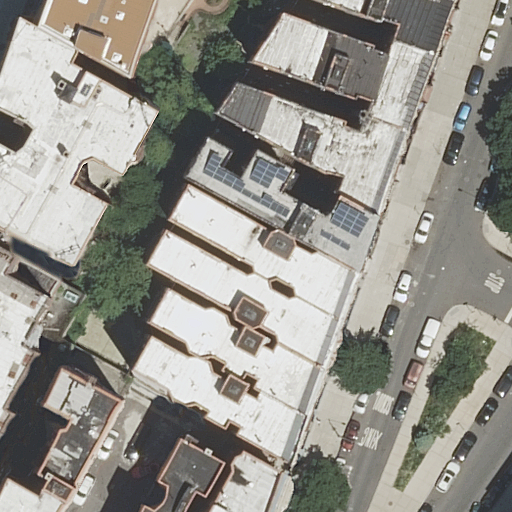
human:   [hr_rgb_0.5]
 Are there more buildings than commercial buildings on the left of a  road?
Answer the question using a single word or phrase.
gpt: yes

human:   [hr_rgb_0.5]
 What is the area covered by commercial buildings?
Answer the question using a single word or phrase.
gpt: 0m2

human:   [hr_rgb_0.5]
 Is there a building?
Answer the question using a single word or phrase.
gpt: yes

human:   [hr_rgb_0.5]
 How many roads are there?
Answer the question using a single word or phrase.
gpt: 3

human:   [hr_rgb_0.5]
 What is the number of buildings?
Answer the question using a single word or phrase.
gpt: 14

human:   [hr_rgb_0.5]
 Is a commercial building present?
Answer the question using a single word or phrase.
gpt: no

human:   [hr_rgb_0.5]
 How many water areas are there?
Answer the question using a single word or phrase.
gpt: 0

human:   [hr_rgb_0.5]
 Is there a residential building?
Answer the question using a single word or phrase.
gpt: yes

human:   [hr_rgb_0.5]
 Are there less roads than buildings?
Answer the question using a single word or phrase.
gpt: yes

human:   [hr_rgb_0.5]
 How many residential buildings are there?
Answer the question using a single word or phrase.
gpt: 14

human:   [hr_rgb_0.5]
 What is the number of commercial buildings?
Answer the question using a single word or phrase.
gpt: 0

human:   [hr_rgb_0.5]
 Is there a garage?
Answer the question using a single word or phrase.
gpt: no

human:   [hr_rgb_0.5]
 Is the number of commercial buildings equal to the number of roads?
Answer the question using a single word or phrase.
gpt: no

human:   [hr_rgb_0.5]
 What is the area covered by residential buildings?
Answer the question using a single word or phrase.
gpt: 5269m2

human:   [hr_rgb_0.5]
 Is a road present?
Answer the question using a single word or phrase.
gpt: yes

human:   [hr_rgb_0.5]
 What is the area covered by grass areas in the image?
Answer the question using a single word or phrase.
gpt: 0m2

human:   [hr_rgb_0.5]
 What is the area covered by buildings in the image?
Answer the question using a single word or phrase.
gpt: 5269m2

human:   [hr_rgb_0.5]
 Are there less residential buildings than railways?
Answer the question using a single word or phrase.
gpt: no

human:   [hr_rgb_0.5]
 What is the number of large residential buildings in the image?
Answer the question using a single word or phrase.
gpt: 2

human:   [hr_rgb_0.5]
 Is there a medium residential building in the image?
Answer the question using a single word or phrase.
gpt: yes

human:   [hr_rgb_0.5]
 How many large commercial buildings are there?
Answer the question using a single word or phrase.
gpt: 0

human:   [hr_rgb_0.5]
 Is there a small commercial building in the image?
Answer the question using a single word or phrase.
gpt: no

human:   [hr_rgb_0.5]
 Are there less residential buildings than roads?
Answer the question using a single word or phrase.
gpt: no

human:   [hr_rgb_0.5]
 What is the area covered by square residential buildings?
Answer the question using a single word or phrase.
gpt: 0m2

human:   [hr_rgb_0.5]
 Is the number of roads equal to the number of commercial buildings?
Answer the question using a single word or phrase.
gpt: no

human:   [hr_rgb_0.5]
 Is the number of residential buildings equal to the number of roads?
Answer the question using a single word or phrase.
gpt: no

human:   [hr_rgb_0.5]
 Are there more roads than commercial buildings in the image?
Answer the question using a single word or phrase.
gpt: yes

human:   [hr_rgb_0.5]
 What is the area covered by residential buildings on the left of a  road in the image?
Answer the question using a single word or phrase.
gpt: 5269m2

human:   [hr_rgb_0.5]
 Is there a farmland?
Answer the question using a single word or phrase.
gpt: no

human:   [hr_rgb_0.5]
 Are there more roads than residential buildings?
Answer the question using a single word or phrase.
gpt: no

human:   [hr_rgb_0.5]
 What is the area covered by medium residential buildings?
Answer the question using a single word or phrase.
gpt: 3585m2

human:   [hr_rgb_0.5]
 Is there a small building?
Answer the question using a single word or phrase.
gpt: yes

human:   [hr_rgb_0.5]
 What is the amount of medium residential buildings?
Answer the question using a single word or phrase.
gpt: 11

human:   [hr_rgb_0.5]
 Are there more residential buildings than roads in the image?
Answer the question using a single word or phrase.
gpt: yes

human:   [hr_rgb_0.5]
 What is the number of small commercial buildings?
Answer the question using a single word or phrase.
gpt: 0

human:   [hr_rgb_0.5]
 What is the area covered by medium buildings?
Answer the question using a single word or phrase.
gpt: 3585m2

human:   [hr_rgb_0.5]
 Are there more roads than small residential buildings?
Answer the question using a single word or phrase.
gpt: yes

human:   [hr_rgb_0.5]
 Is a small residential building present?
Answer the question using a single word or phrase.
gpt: yes

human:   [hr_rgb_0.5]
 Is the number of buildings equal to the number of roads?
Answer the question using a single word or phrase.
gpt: no

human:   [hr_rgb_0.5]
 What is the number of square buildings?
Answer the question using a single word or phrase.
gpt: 0

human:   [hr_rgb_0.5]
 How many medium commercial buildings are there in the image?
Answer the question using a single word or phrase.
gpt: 0

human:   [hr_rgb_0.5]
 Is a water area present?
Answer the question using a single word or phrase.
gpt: no

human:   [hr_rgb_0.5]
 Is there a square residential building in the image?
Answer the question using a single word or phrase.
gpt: no

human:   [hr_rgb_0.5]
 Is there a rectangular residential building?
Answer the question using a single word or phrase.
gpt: yes

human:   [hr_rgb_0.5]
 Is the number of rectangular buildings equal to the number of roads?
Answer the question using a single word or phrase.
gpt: no

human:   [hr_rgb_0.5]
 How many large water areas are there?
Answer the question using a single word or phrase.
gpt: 0

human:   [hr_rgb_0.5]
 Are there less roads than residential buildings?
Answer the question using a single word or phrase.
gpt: yes

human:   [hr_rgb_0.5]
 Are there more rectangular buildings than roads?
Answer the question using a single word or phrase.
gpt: no

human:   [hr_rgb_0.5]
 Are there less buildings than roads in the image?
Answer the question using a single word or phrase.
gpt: no

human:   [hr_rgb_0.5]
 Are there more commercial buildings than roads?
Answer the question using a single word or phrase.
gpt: no

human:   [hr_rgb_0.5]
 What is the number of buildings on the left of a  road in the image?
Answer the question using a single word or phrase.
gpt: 14

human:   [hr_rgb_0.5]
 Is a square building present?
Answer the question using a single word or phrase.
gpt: no

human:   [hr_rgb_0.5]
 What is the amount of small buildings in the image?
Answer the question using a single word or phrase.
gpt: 1

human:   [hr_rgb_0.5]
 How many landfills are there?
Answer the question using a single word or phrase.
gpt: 0

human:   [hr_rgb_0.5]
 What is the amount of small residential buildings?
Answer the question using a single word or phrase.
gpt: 1

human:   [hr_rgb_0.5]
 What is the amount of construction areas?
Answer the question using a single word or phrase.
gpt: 0

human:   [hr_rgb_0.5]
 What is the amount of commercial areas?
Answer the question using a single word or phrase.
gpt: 0

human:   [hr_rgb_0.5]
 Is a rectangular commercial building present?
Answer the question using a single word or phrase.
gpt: no

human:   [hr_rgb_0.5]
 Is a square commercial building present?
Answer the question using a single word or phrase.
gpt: no

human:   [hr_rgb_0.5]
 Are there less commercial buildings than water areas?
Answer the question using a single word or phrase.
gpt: no

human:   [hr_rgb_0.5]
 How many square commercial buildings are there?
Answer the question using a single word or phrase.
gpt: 0

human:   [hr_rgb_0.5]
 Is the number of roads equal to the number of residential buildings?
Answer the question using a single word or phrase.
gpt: no

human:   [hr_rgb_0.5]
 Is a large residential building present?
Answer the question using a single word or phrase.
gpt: yes

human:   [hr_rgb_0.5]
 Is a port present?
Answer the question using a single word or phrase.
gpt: no